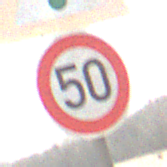
Verkehrszeichen: Geschwindigkeit50
Zusatzzeichen oben: Lichtzeichenanlage
Umgebung: Outdoor, Nature
Tageszeit: MorningAfternoon
Wetter: PartlyCloudy
Licht: Natural
Jahreszeit: Winter
Kontrast: MediumContrast